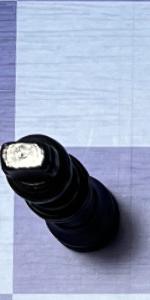
Label: King_Black